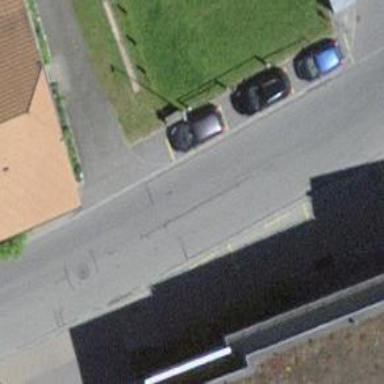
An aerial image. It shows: Street cabinet of man-made origin.